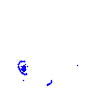
Particle: proton